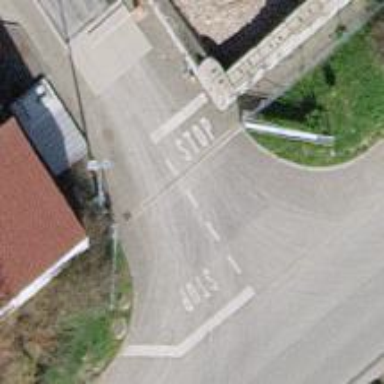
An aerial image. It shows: Gate.